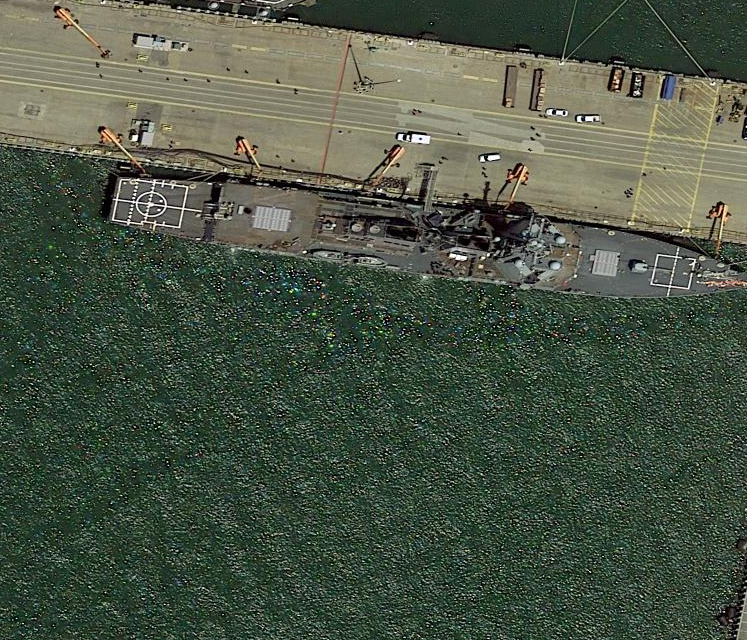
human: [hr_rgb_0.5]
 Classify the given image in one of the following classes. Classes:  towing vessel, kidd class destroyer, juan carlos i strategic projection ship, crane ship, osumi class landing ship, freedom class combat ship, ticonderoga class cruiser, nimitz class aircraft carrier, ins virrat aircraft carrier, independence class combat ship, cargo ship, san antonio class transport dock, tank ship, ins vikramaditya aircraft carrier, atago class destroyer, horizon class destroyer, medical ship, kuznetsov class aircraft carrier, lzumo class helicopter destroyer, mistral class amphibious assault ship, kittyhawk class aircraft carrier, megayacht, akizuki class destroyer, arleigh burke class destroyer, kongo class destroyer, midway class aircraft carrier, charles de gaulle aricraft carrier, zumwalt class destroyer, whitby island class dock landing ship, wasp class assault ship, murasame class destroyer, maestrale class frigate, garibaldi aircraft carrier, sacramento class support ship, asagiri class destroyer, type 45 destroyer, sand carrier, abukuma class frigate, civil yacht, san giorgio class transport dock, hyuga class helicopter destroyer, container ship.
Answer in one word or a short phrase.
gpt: Arleigh Burke class destroyer